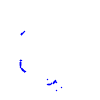
Particle: pion